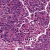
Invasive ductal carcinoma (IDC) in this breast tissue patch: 0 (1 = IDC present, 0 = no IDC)